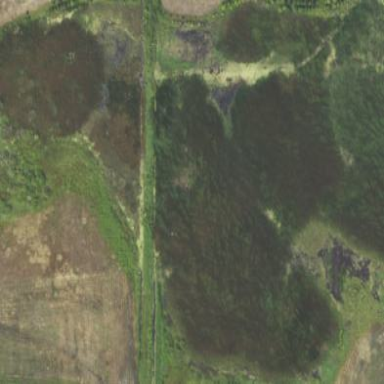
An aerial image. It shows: Marshy wetland area.